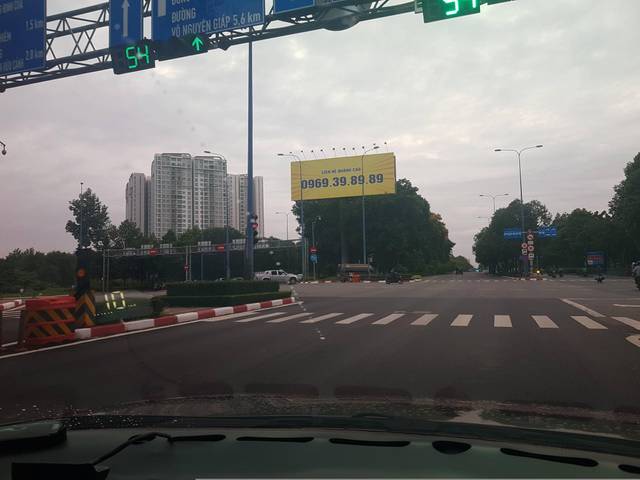
Region: Vietnam
Coordinates: 10.773, 106.722